Question: I want to compare the data in my database when user click on to buy something and the data will compare to database. If the user have this disease, it will not allow user to buy. Anyone can check my code whether got any wrong?

'''
private void submit(){
myRef.child("Users").child(userID).child("medical");
myRef.addValueEventListener(new ValueEventListener() {
@Override
public void onDataChange(DataSnapshot dataSnapshot) {
for (DataSnapshot postSnapshot : dataSnapshot.getChildren()) {
if (postSnapshot.child("medical").getValue(String.class) .equals("Diabetes") ) {
Toast.makeText(getApplicationContext(), "Diabetes", Toast.LENGTH_SHORT).show();
startActivity(new Intent(getApplicationContext(), Medicine.class));
}else{
}
}
}
'''
> java.lang.NullPointerException: Attempt to invoke virtual method
'boolean java.lang.String.equals(java.lang.Object)' on a null object
reference
at
com.bleach.finalyearproject.Pain_and_Fever$1.onDataChange(Pain_and_Fever.java:61
'''
btnSubmit.setOnClickListener(new View.OnClickListener() {
@Override
public void onClick(View view) {
Log.d(TAG, "onClick: Submit pressed.");
String name = mName.getText().toString();
String address = mAddress.getText().toString();
String phoneNum = mPhoneNum.getText().toString();
String gender = mGender.getText().toString();
String country = mCountry.getText().toString();
String medicine = mMedicine.getText().toString();
String medical = rb.getText().toString();
startActivity(new Intent(getApplicationContext(),MainActivity.class));
Log.d(TAG, "onClick: Attempting to submit to database:
" +
"name: " + name + "
" +
"address: " + address + "
" +
"phone number: " + phoneNum + "
" +
"gender: " + gender + "
" +
"country: " + country + "
" +
"medicine: " + medicine + "
" +
"medical:" + medical + "
"
);
//handle the exception if the EditText fields are null
if(!name.equals("") && !address.equals("") && !phoneNum.equals("") && !gender.equals("") && !country.equals("") && !medicine.equals("")){
UserInformation userInformation = new UserInformation(name,address,phoneNum,gender,country,medicine,medical);
myRef.child("Users").child(userID).setValue(userInformation);
toastMessage("Information has been saved.");
mName.setText("");
mAddress.setText("");
mPhoneNum.setText("");
mGender.setText("");
mCountry.setText("");
mMedicine.setText("");
rb.setText("");
startActivity(new Intent(getApplicationContext(),LoginActivity.class));
}else{
toastMessage("Fill out all the fields");
startActivity(new Intent(getApplicationContext(),AddToDatabase.class));
}
}
});
}
public void rbclick(View view){
int radiobuttonid = rg.getCheckedRadioButtonId();
rb = (RadioButton) findViewById(radiobuttonid);
Toast.makeText(getApplicationContext(),rb.getText(),Toast.LENGTH_SHORT).show();
}
'''
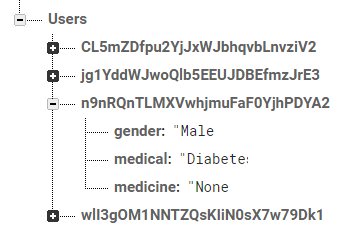
Answer: You can use a query to just load the data for the user if they have Diabetes:
'''
myRef.child("Users").child(userID)
.orderByChild("medical").equalTo("Diabetes").addListenerForSingleValueEvent(new ValueEventListener() {
@Override
public void onDataChange(DataSnapshot dataSnapshot) {
if (dataSnapshot.exists()) {
Toast.makeText(getApplicationContext(), "Diabetes", Toast.LENGTH_SHORT).show();
startActivity(new Intent(getApplicationContext(), Medicine.class));
}
}
'''
Or you can just load the user and do the check in the client-side code:
'''
myRef.child("Users").child(userID)
.addListenerForSingleValueEvent(new ValueEventListener() {
@Override
public void onDataChange(DataSnapshot dataSnapshot) {
if (dataSnapshot.child("medical").getValue(String.class).equals("Diabetes")) {
Toast.makeText(getApplicationContext(), "Diabetes", Toast.LENGTH_SHORT).show();
startActivity(new Intent(getApplicationContext(), Medicine.class));
}
}
'''